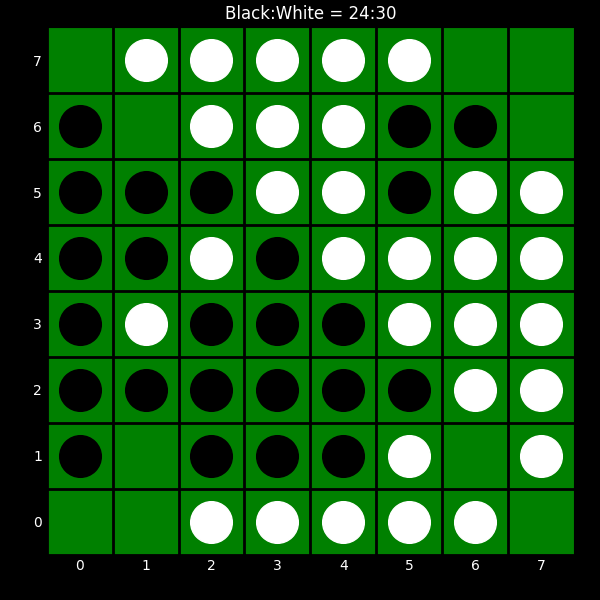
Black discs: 24
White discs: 30